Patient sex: F
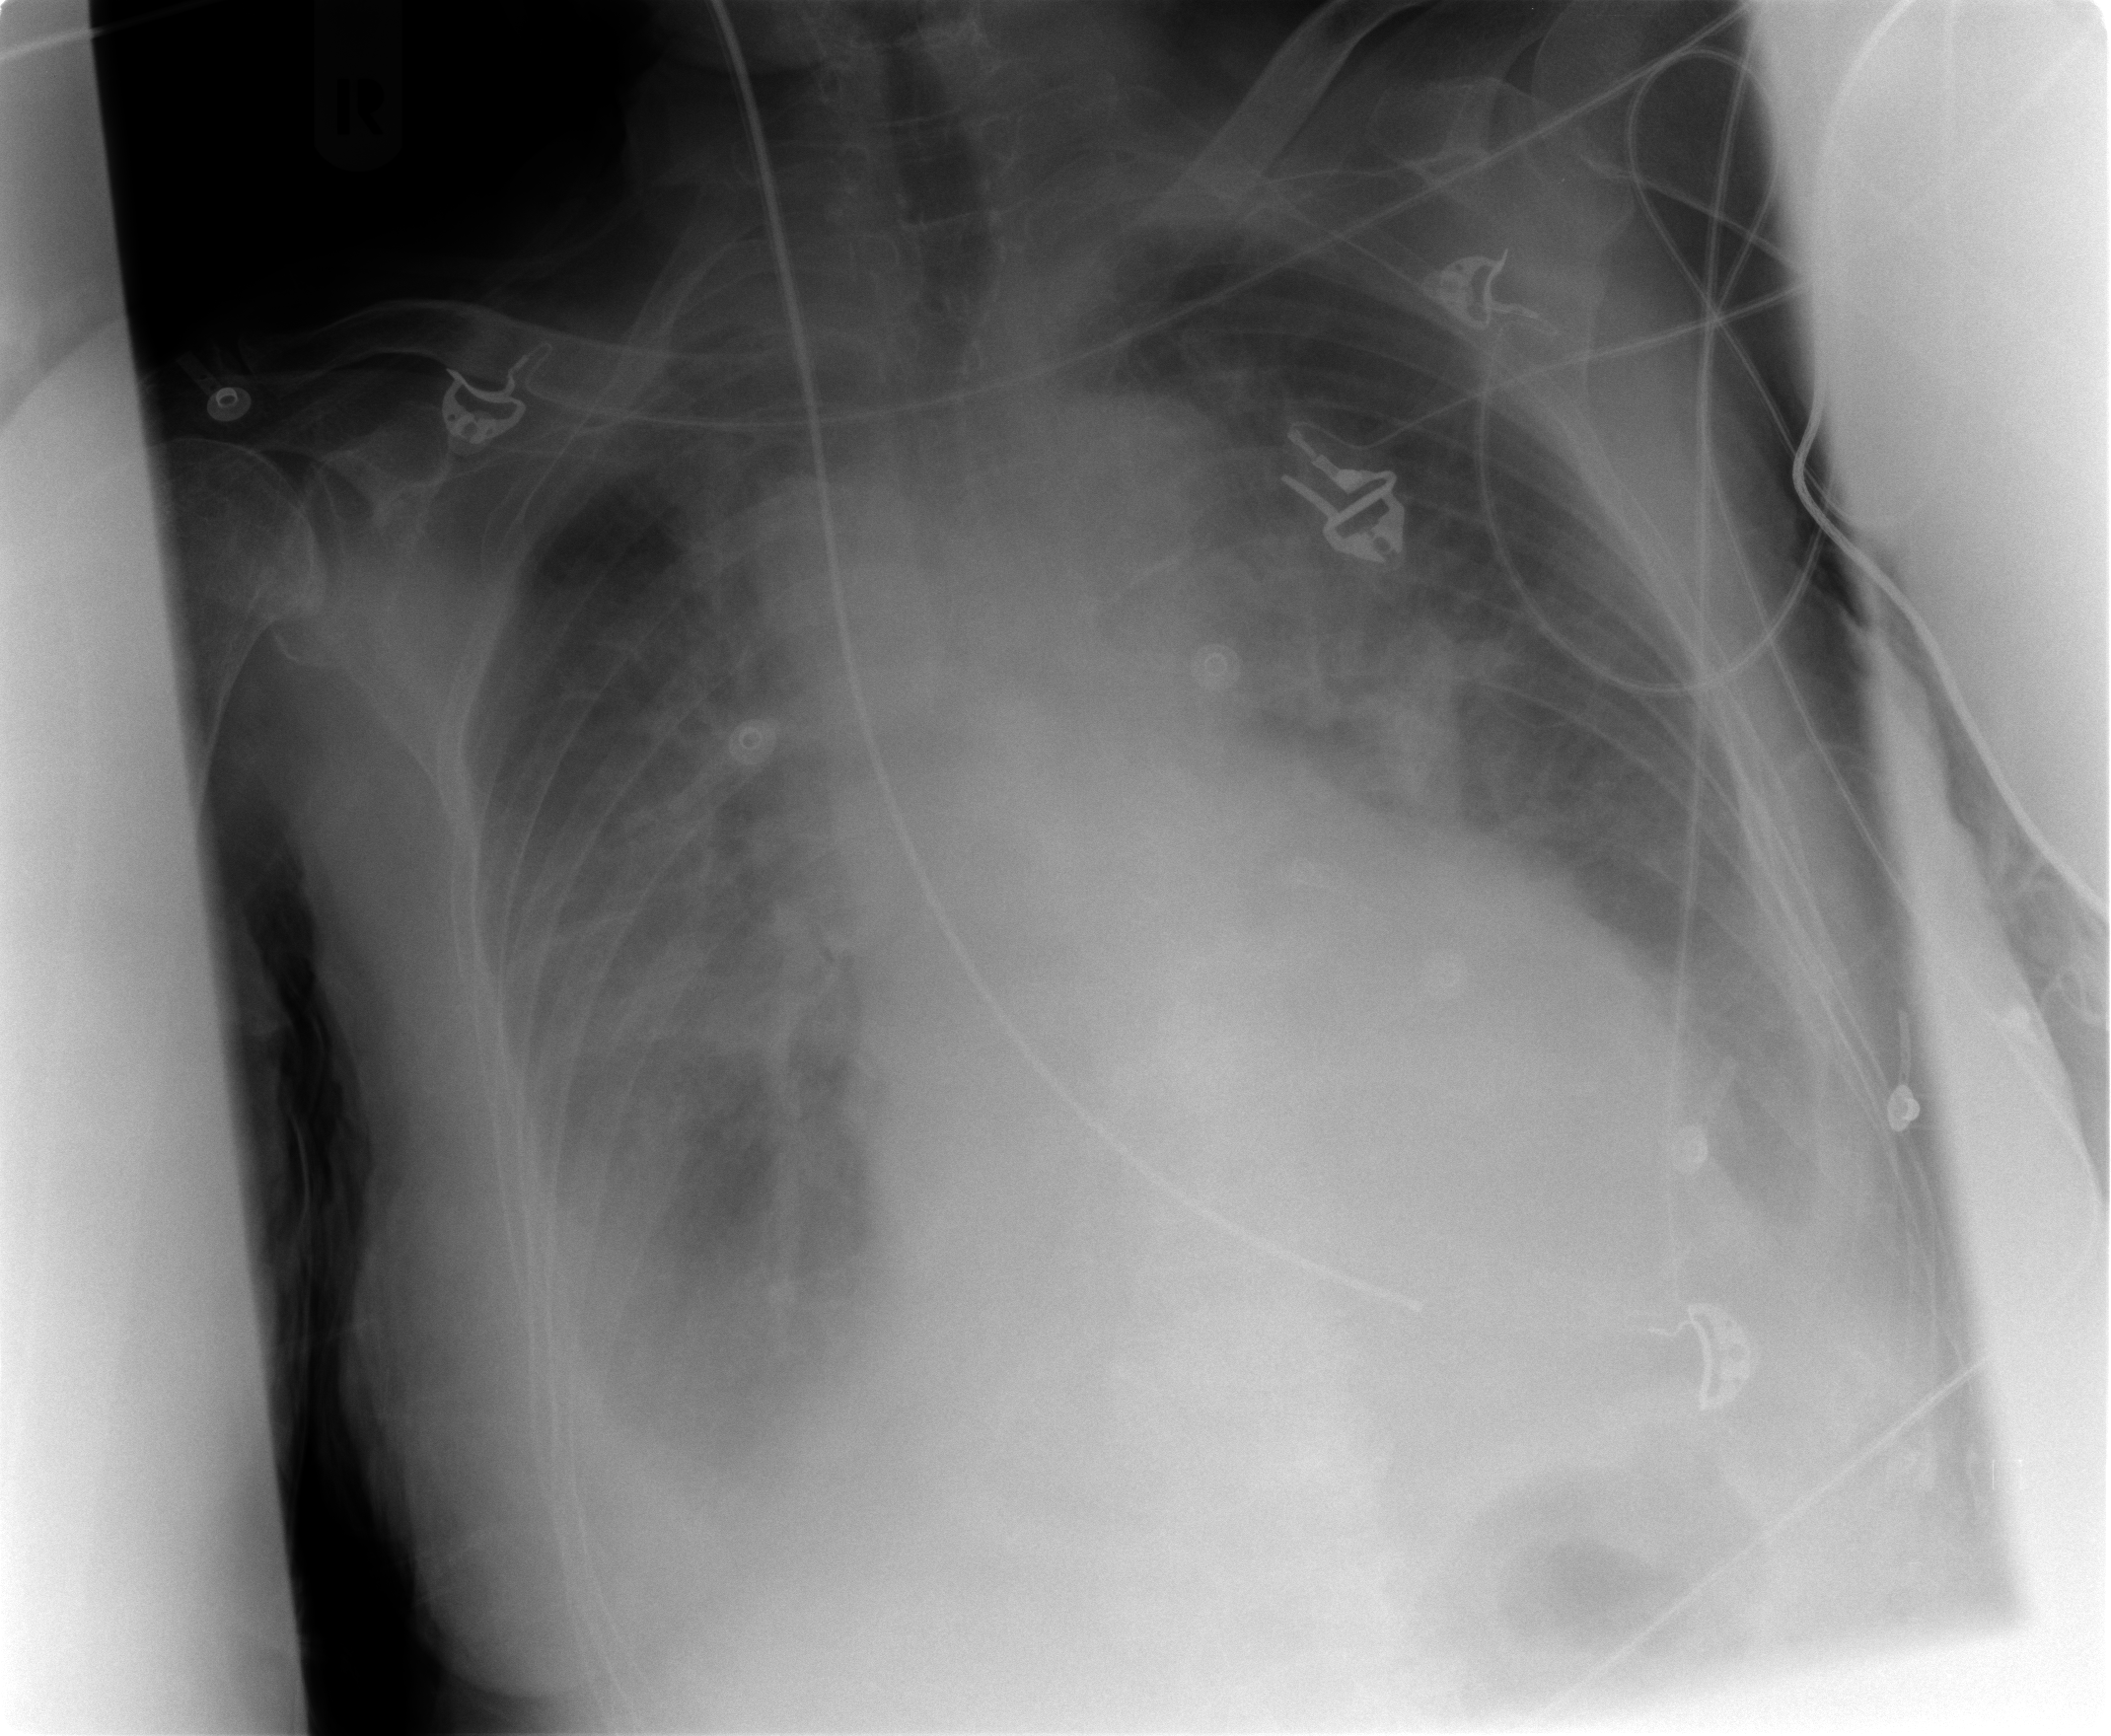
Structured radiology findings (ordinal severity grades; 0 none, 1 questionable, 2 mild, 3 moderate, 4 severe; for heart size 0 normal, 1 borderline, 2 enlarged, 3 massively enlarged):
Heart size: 3
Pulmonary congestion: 3
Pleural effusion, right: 3
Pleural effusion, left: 2
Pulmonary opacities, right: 1
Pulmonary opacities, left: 1
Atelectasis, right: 2
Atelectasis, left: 2